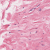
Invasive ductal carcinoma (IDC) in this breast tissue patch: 0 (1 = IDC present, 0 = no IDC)